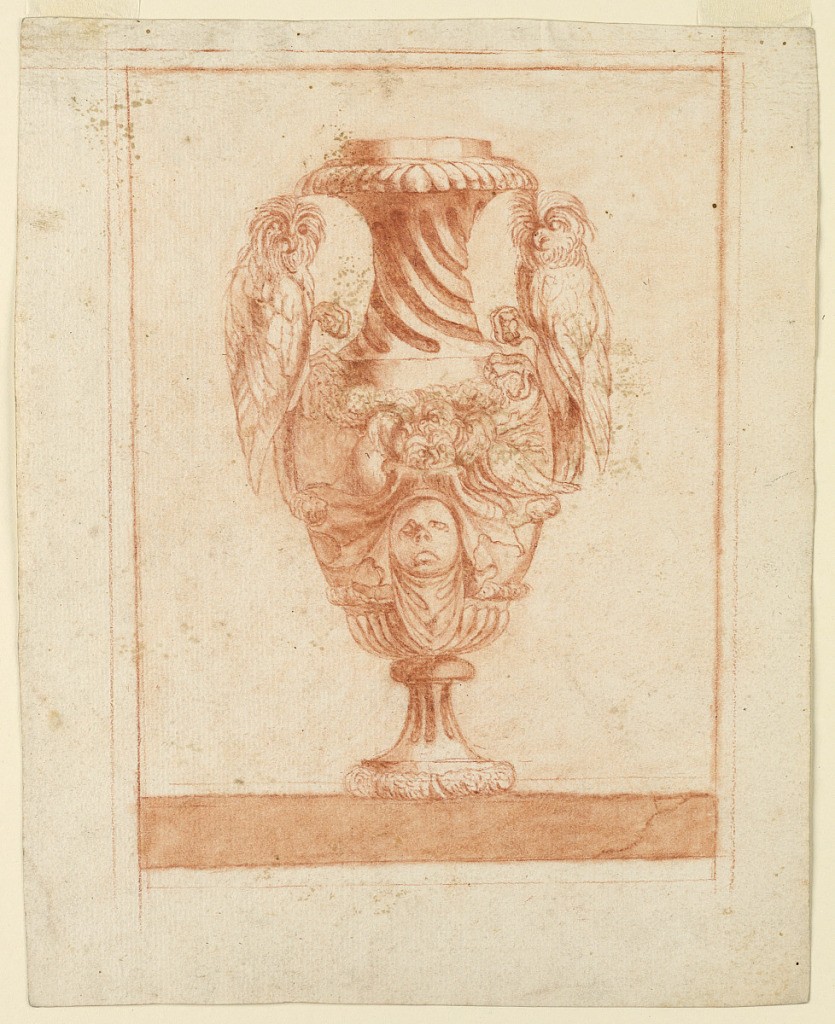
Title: Design for a Vase
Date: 1730–1740
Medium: Red crayon on paper
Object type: Drawing
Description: Elevation of a vase decorated with two owls and the head of a woman. Vase stands on a cracked marble ground.